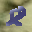
Label: 8